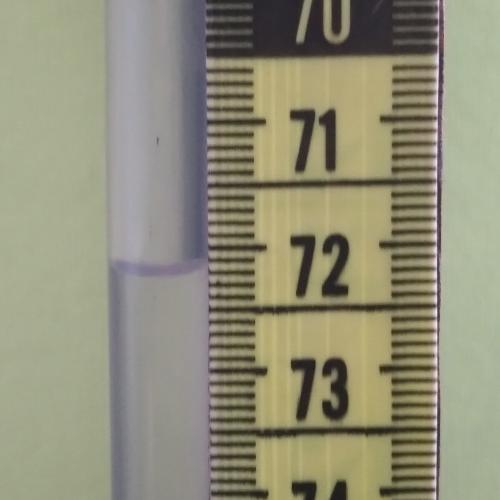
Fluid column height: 72.2 cm